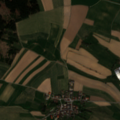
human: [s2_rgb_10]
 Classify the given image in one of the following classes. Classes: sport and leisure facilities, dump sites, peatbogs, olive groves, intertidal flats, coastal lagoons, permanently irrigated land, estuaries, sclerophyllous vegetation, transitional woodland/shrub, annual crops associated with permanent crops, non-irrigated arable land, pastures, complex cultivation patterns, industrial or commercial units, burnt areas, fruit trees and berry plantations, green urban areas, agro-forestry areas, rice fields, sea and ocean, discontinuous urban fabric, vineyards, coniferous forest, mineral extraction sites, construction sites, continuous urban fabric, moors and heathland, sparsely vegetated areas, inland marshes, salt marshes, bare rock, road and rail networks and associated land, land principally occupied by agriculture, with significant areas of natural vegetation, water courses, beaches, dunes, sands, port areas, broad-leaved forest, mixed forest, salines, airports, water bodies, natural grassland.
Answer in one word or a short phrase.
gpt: discontinuous urban fabric, non-irrigated arable land, land principally occupied by agriculture, with significant areas of natural vegetation, coniferous forest